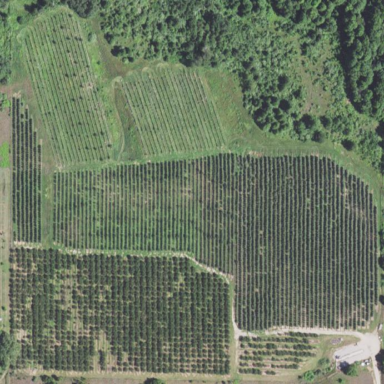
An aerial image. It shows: Orchard.